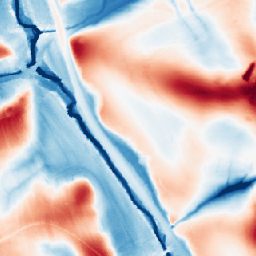
Category: edge_preserving
Decomposition family: guided
Decomposition parameters: radius: 32
eps: 0.001
Upsampling method: nearest
Upsampling parameters: scale: 8
Upsampling scale: 8